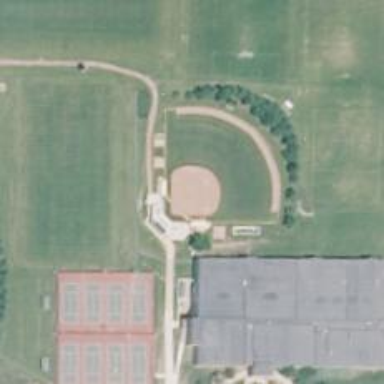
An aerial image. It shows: Stadium designed for softball matches.